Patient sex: F
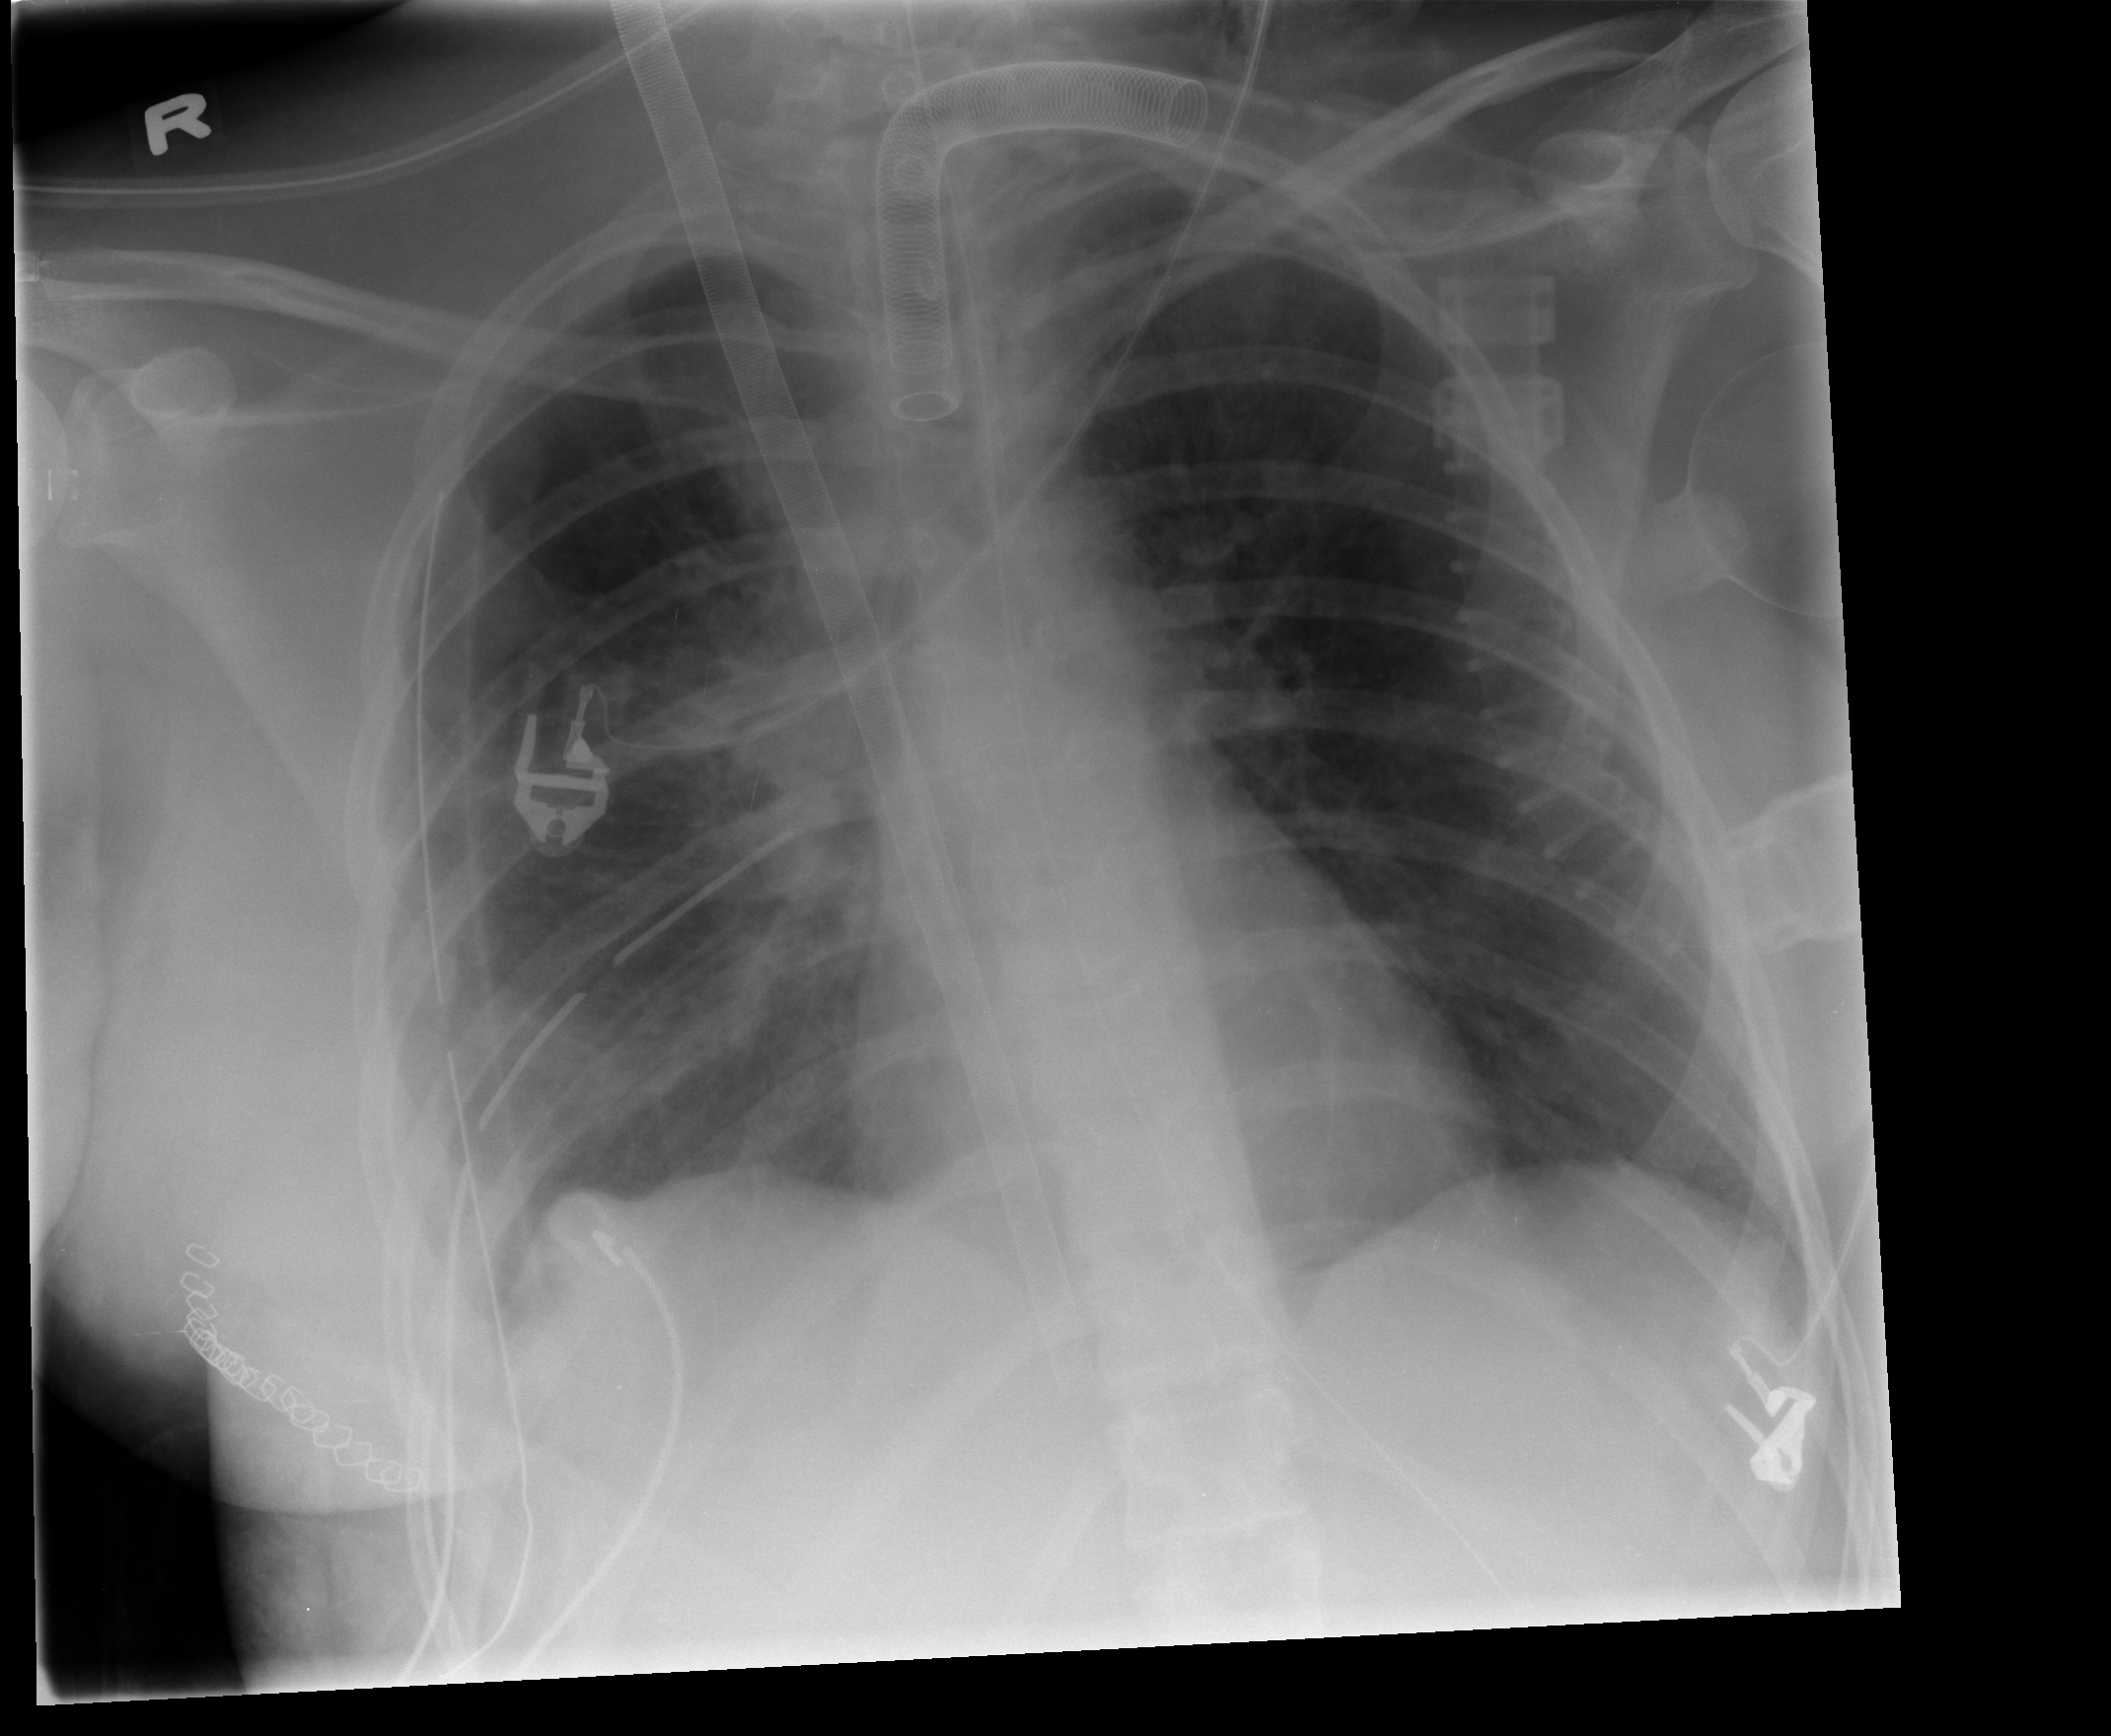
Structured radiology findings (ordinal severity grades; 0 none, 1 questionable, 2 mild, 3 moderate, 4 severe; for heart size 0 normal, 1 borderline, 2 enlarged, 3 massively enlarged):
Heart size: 1
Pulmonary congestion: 2
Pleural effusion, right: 2
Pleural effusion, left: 2
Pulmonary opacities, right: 2
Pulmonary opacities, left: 2
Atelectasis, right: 2
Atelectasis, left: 2